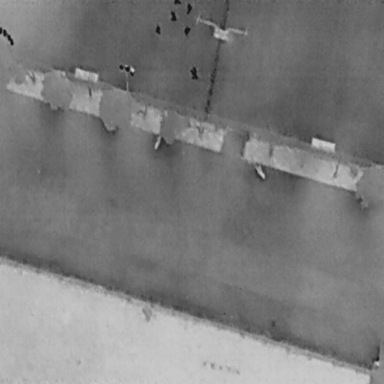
There are six People in the infrared image.